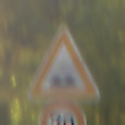
Verkehrszeichen: UnebeneFahrbahn
Zusatzzeichen unten: Geschwindigkeit70
Umgebung: Outdoor, Nature
Tageszeit: SunriseSunset
Wetter: PartlyCloudy
Licht: Natural
Jahreszeit: NotSpecified
Kontrast: HighContrast